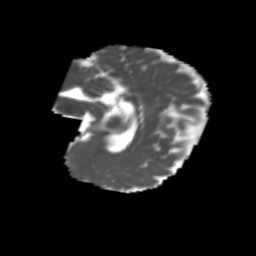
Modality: MD
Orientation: sagittal
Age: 6
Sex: female
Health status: healthy